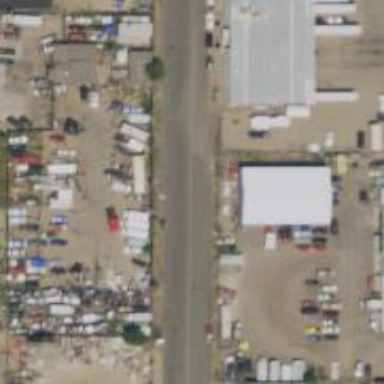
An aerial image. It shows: Industrial area designated as scrap yard.